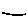
Label: line